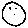
Label: smiley face